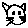
Label: cat